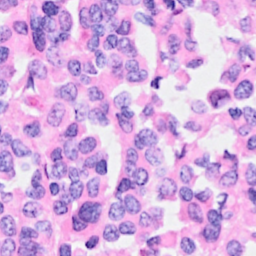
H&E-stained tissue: Breast